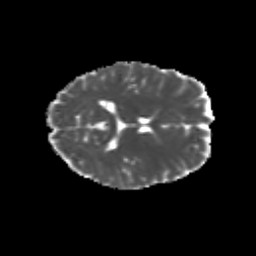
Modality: MD
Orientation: axial
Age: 20
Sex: female
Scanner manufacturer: siemens
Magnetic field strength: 3 T
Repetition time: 3.5 s
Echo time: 0.104 s